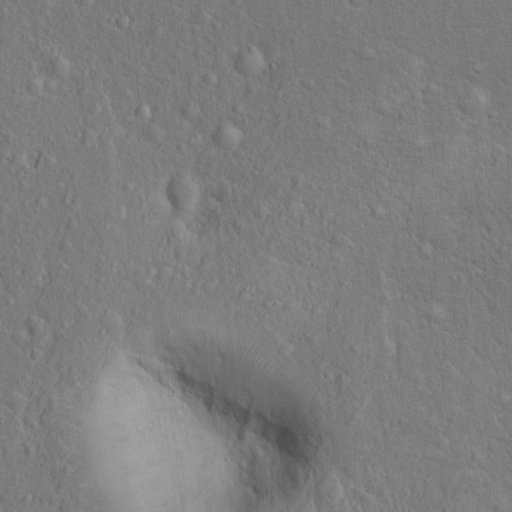
Objects detected: cone